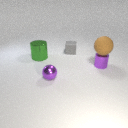
small purple metal sphere in front of large green metal cylinder